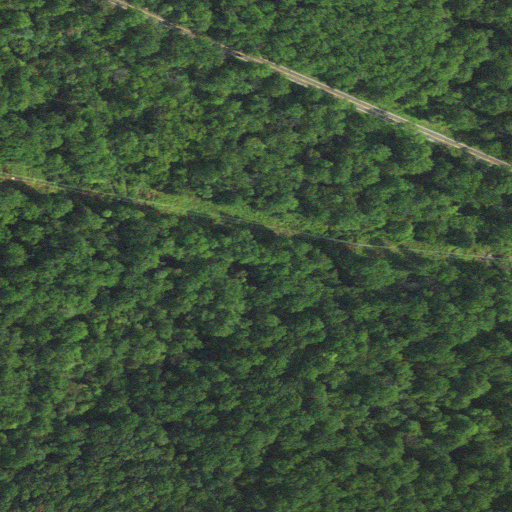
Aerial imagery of valley in Virginia named Buck Hollow containing deciduous forest and open development